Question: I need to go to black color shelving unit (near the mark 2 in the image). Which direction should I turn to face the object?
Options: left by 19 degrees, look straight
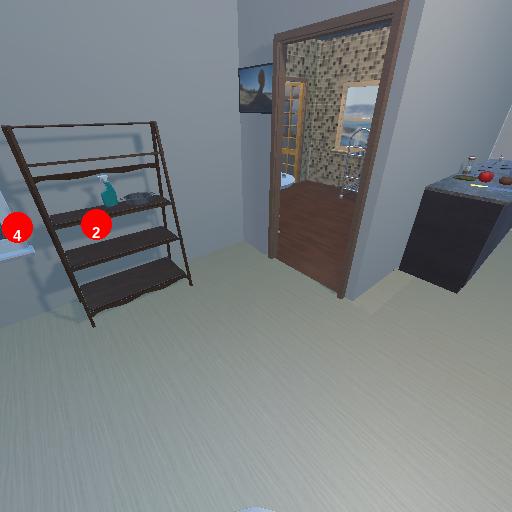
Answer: left by 19 degrees